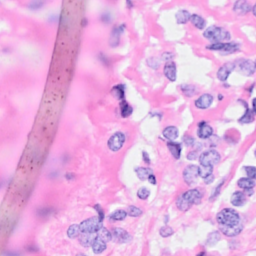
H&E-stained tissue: Breast